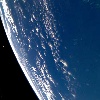
Label: water